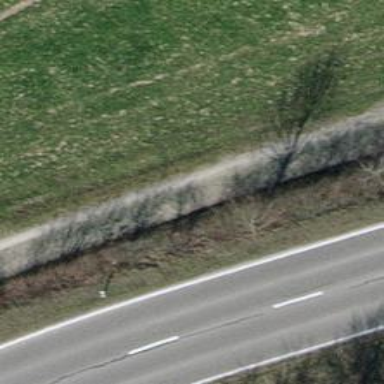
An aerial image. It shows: Hedge barrier.